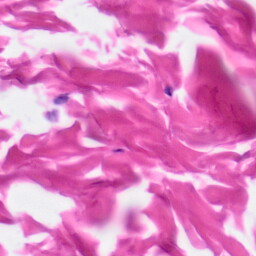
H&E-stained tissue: Skin